Question: I am using Bash on repl.it. I am making my own command line, and I would like to know how to run a script from a folder called commands. Basically, I would like to make a file run from a folder. How can I do this?

<URL>
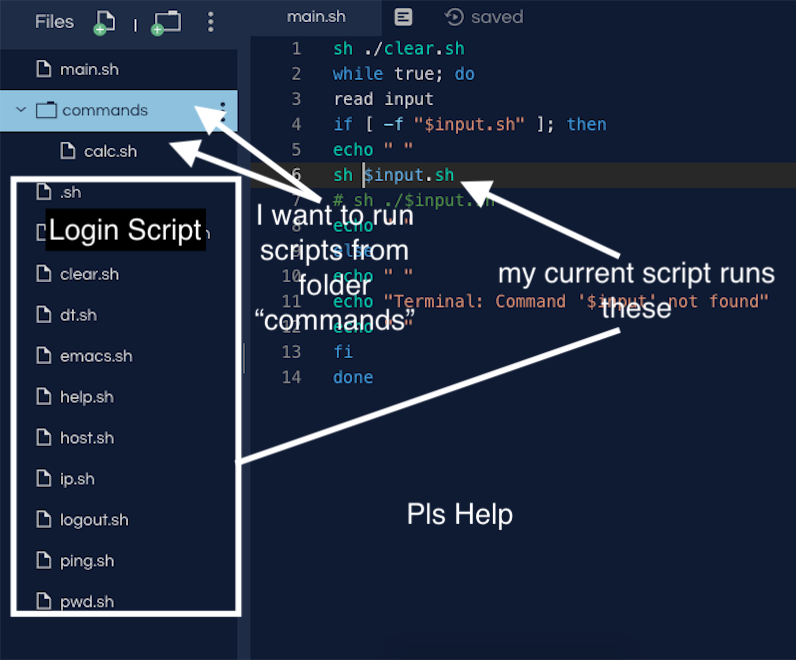
Answer: Could you just run it like this?
'''
sh commands/${input}.sh
'''
Also you should be able to push/pop dir to go into/out of directories.
'''
pushd commands
# adds cwd into a stack and goes to <dir> commands/
sh $input.sh
popd
# goes back to last dir in stack.
'''